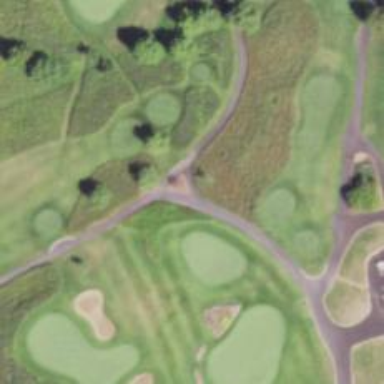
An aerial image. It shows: Path designated for golf carts.